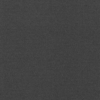
Label: dusty